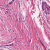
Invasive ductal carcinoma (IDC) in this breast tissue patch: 0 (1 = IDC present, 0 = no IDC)